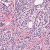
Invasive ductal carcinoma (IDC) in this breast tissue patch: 1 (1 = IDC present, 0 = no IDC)